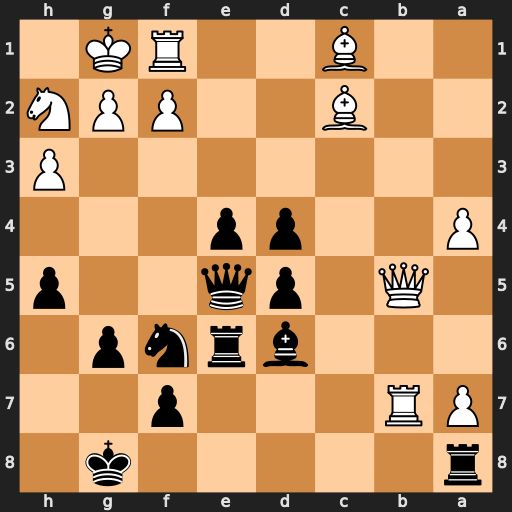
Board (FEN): r5k1/PR3p2/3brnp1/1Q1pq2p/P2pp3/7P/2B2PPN/2B2RK1
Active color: b
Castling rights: -
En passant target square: -
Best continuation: Qxh2#